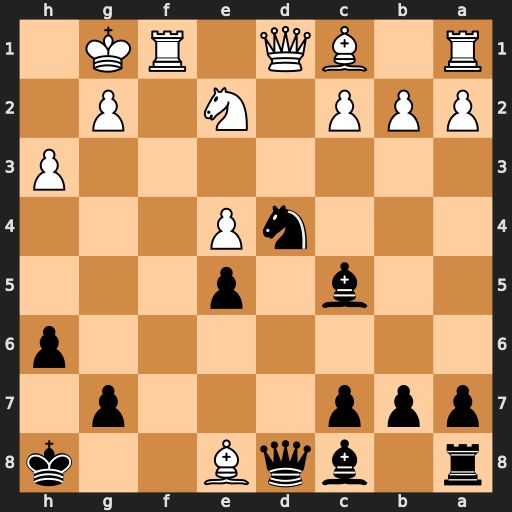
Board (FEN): r1bqB2k/ppp3p1/7p/2b1p3/3nP3/7P/PPP1N1P1/R1BQ1RK1
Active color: b
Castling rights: -
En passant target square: -
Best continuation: Bg4 Bb5 Nxb5+